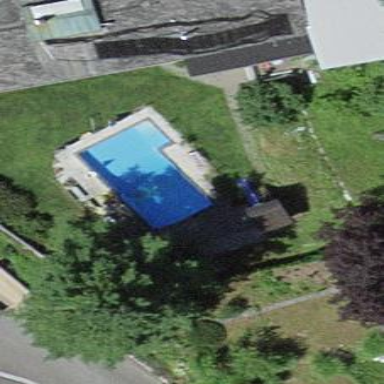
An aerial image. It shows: Swimming pool located in leisure land.